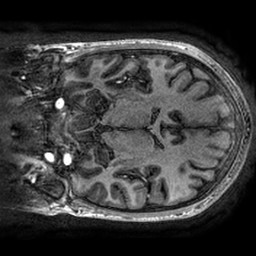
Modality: T1w
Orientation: coronal
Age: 25
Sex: male
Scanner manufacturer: ge
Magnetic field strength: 3 T
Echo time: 0.002736 s